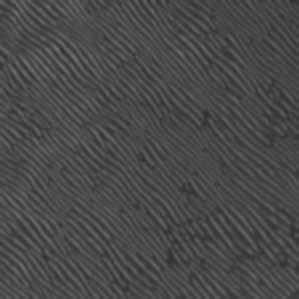
Label: frost